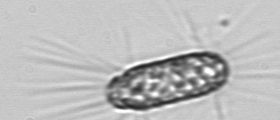
Label: Corethron_hystrix